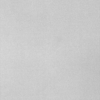
Label: dusty